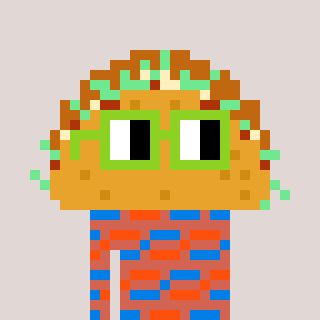
a pixel art character with square light green glasses, a taco-shaped head and a peachy-colored body on a warm background